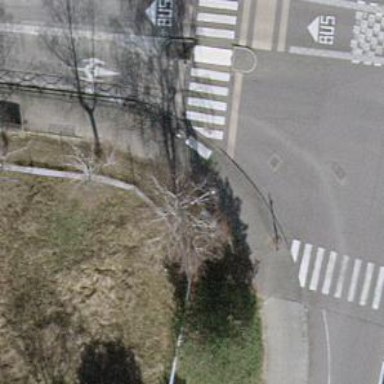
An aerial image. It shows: Beige street cabinet used for traffic control.